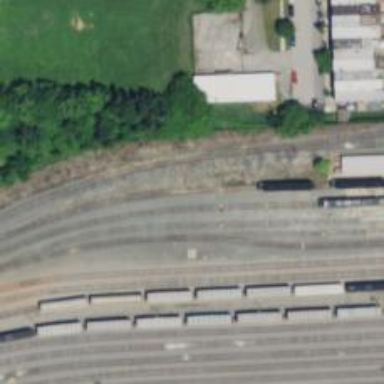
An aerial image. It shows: Railway yard.